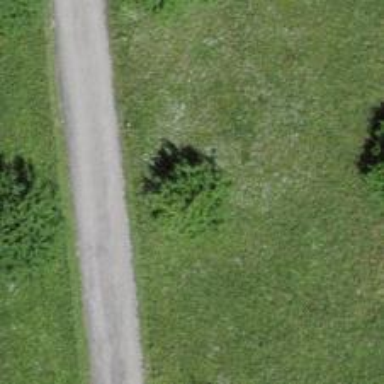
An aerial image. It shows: Avenue of deciduous broadleaved trees.